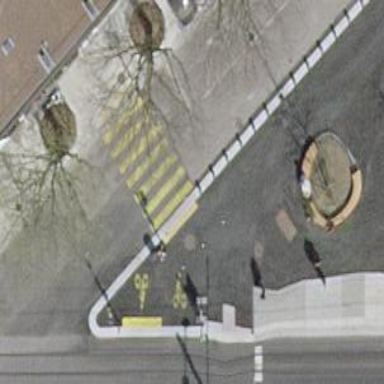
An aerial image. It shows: Road crossing with traffic signals.